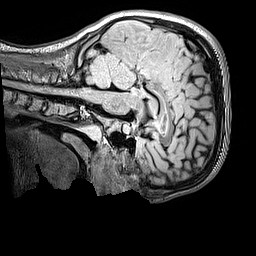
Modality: FLAIR
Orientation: sagittal
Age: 13
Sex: male
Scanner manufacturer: siemens
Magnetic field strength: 3 T
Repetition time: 5 s
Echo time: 0.388 s